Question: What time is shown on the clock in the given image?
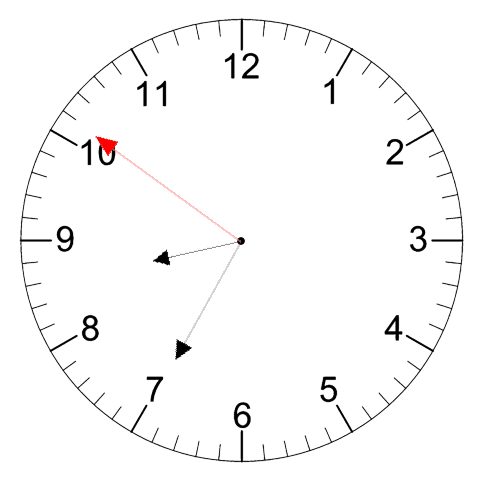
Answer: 08:34:51